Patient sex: M
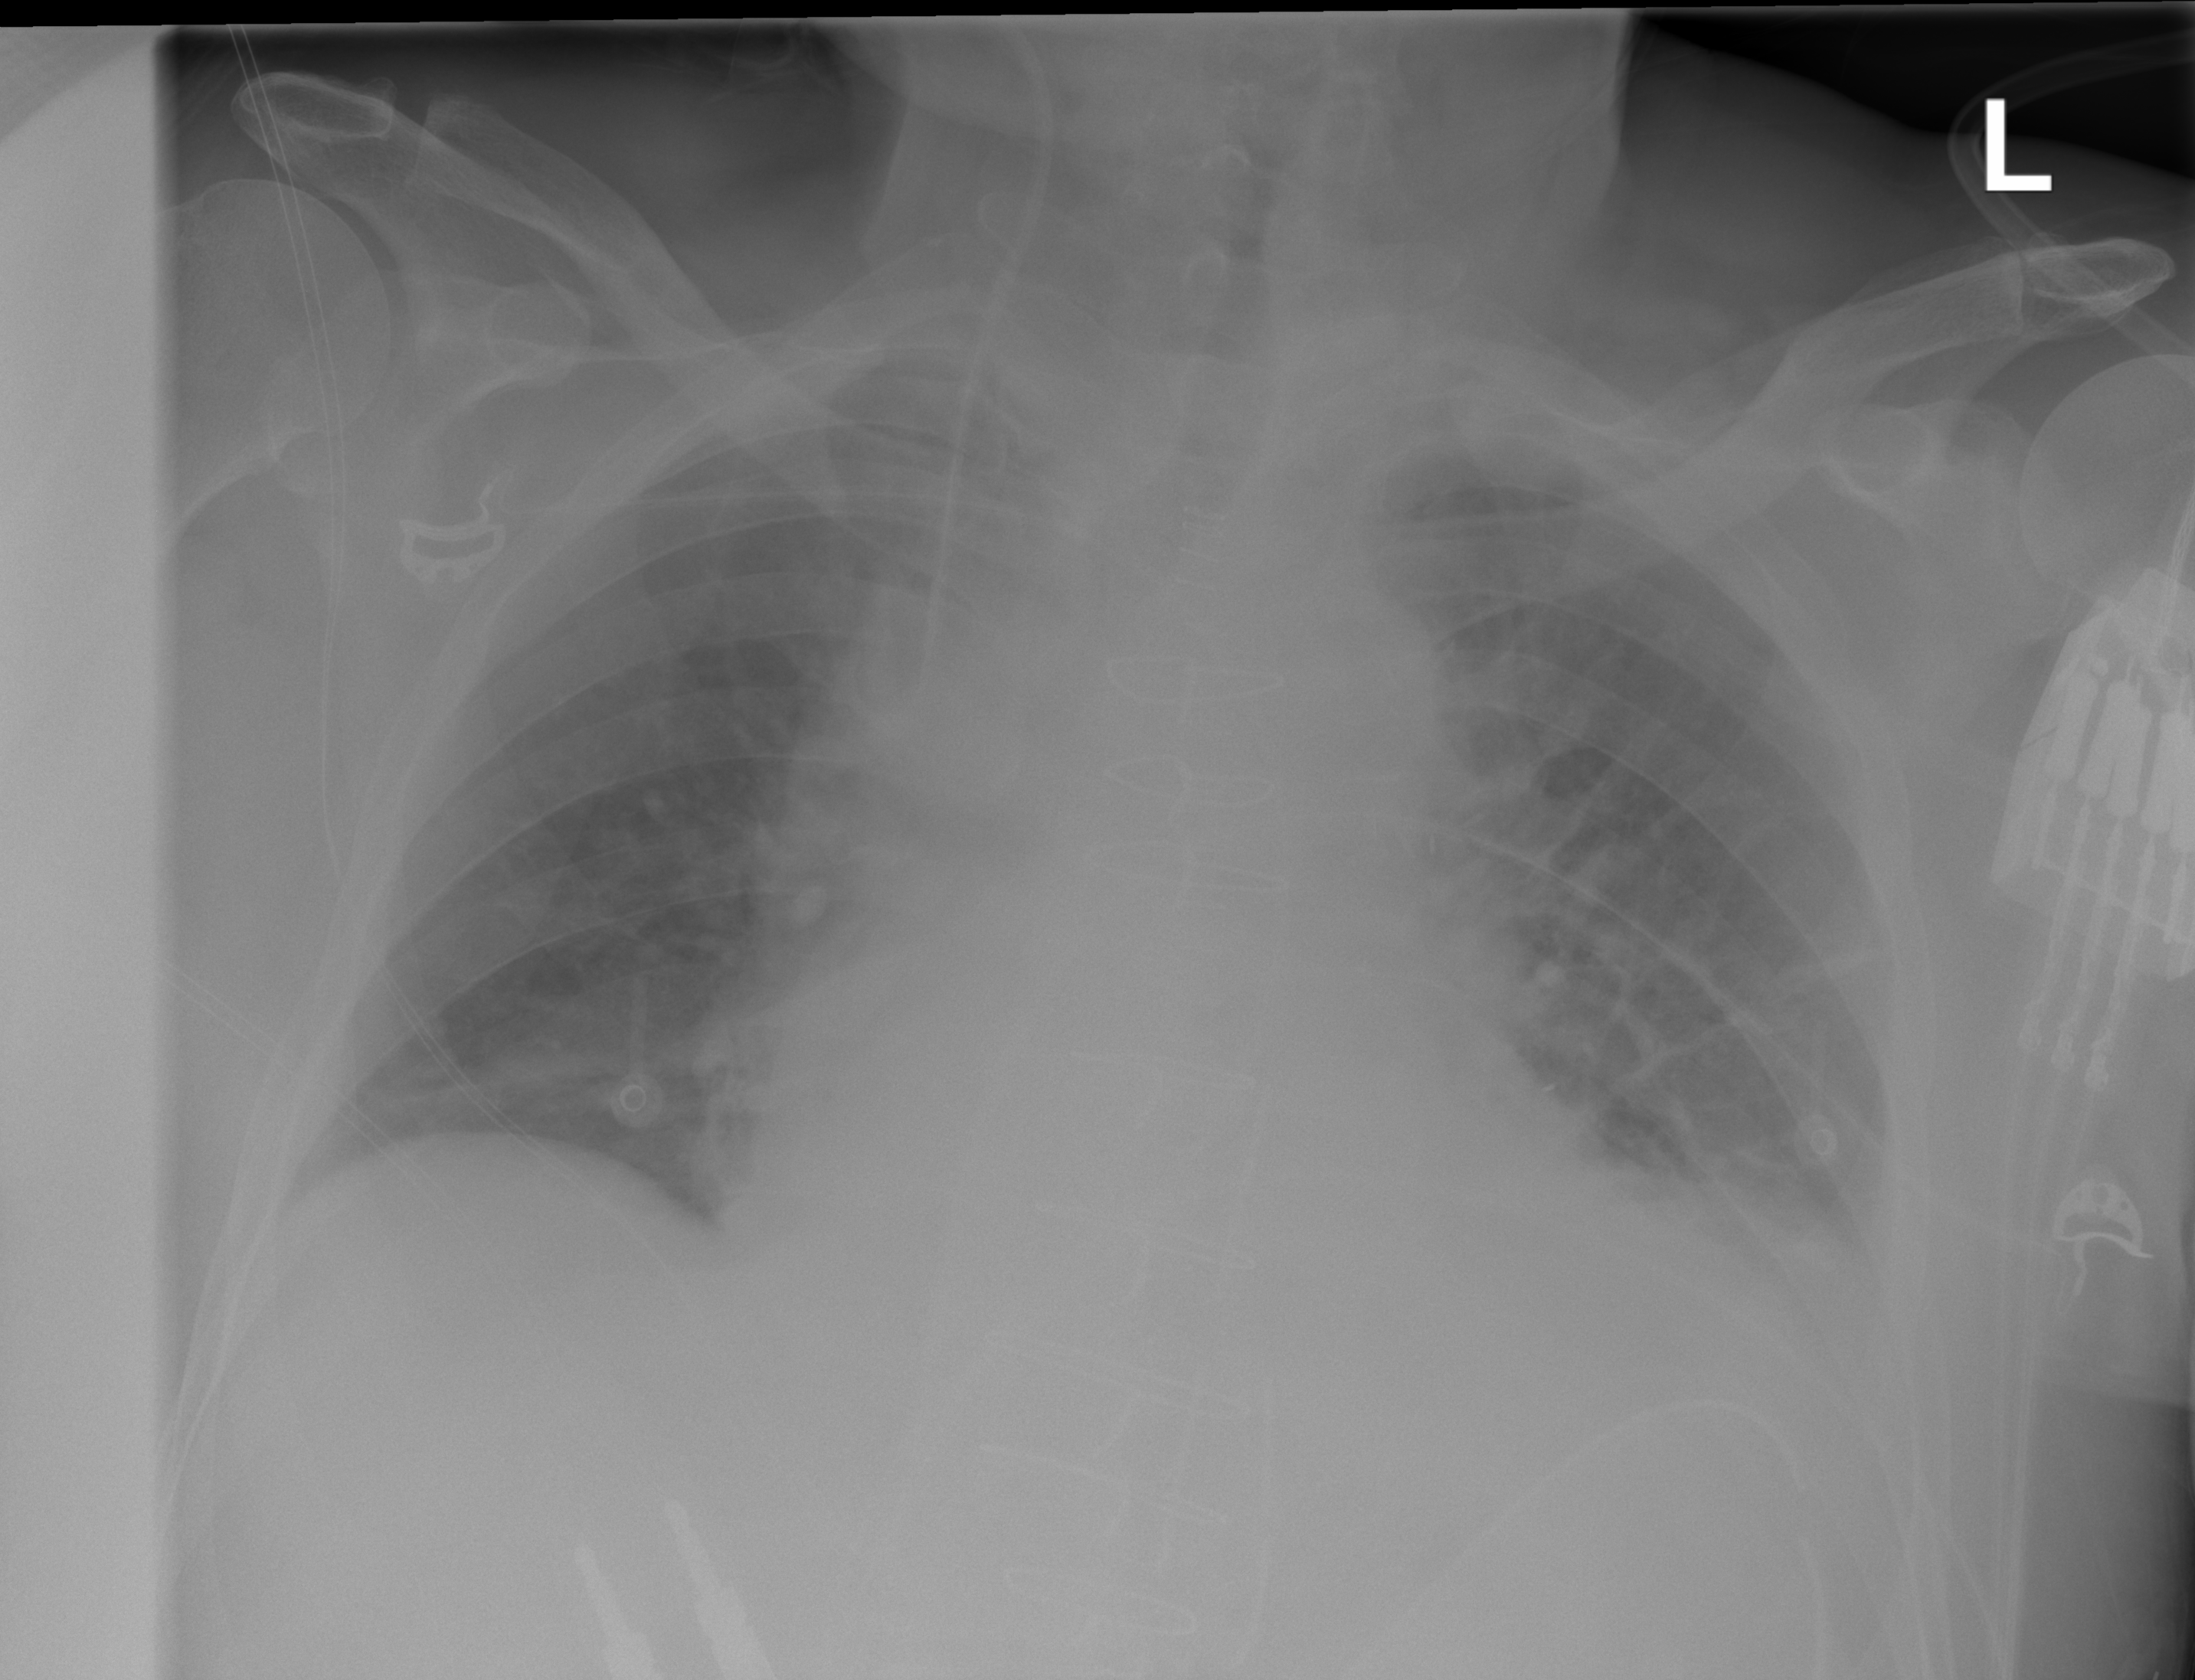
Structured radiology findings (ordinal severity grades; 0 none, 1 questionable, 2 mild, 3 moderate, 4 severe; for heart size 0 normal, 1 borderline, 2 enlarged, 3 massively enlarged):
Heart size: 2
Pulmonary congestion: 2
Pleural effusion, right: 0
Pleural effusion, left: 3
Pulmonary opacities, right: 0
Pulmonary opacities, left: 0
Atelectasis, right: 0
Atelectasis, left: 2